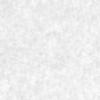
Label: no_change